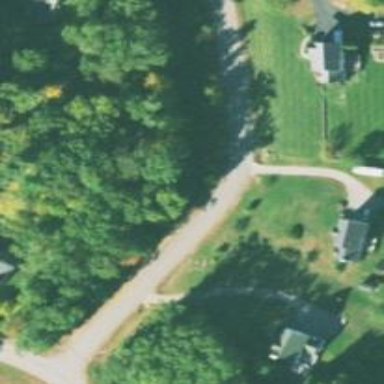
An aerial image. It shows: Residential road.